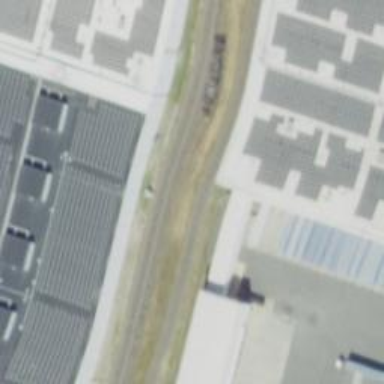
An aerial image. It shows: Railway yard.